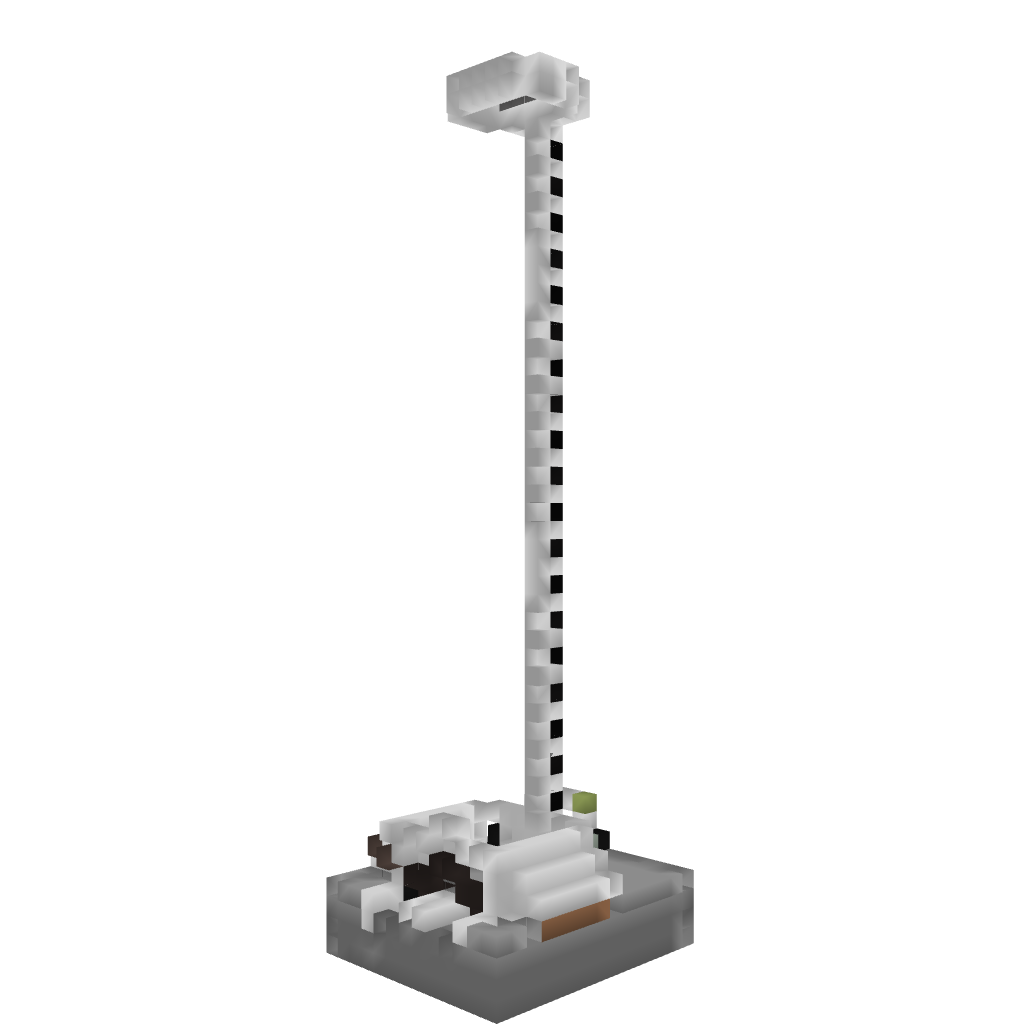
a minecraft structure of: Automatic farm